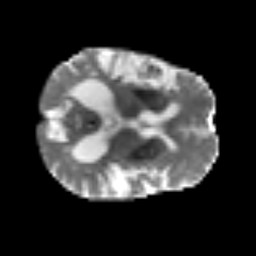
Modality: T2w
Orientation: axial
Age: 69
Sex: male
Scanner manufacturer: siemens
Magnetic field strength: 3 T
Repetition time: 3.2 s
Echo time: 0.081 s